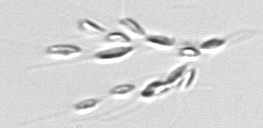
Label: Dinobryon